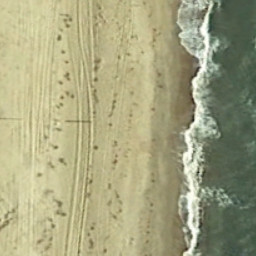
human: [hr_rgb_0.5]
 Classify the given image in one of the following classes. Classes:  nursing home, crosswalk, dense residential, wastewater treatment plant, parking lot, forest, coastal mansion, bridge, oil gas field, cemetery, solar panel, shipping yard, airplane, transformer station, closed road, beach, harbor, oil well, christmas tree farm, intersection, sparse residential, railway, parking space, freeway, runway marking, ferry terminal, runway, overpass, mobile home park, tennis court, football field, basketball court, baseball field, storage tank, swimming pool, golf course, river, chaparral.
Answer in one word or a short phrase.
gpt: beach